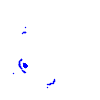
Particle: electron